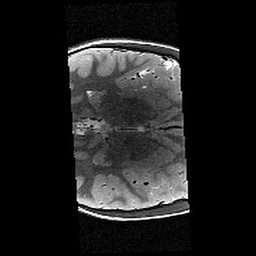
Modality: T2w
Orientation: axial
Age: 11
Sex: female
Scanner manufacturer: siemens
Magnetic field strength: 3 T
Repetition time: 9.23 s
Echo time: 0.067 s